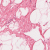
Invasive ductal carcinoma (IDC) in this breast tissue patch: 0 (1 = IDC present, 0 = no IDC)